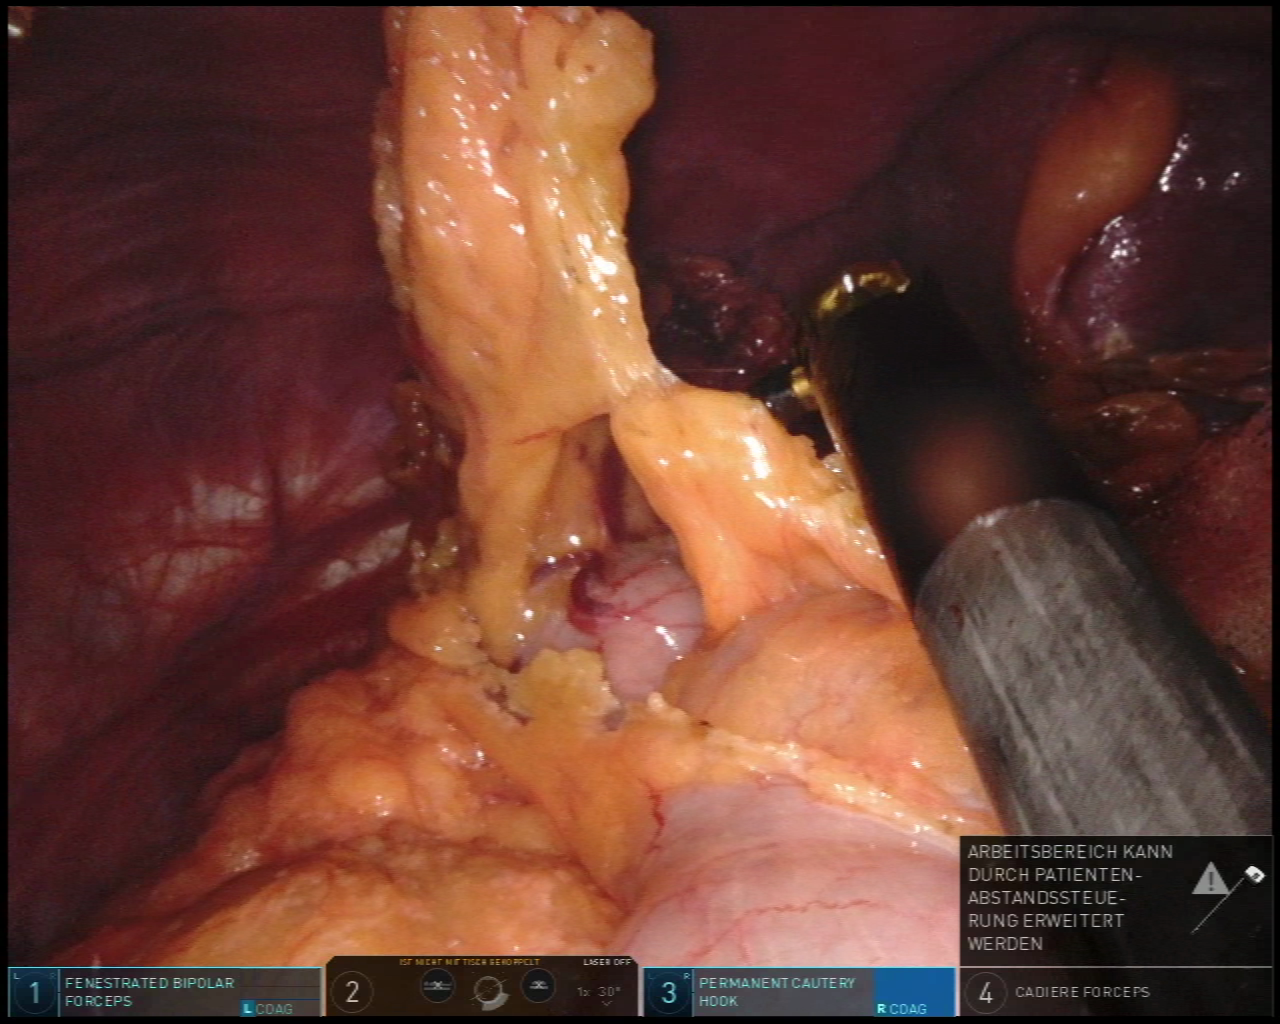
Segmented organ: stomach
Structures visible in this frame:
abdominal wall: yes
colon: no
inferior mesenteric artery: no
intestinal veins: no
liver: no
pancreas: no
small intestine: no
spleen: yes
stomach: yes
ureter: no
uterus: no
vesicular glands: no